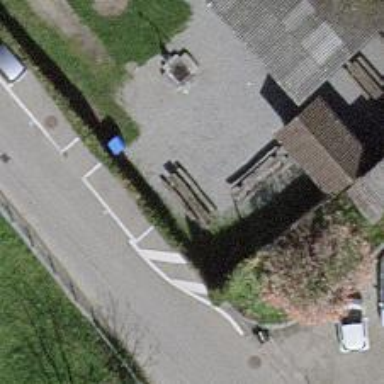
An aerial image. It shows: Picnic table located in leisure land area.